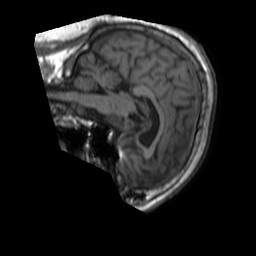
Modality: T1w
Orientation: sagittal
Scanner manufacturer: philips
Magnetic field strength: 1.5 T
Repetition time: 0.02 s
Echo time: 0.004605 s